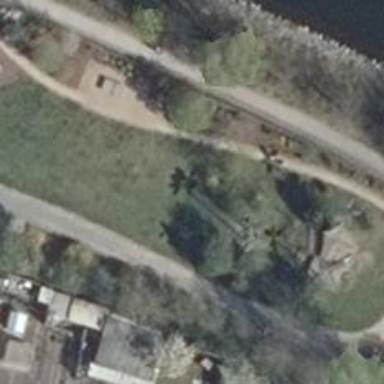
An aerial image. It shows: Springy playground.